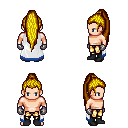
a pixel art fantasy rpg character, male body template, human, light skin, white trimmed cape, gold greaves, blonde extra-long topknot hairstyle, metal gloves, black shoes, four views (front, back, left, right), 2x2 character sprite sheet, small pixel art, hard edges, no anti-aliasing